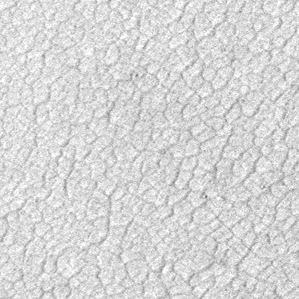
Label: frost